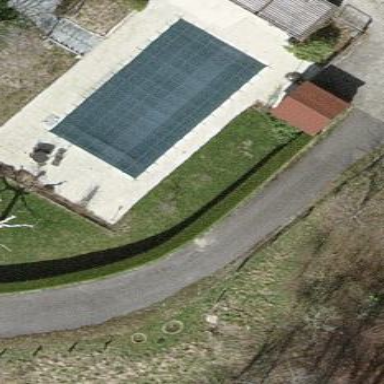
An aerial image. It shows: Swimming pool located in leisure land.